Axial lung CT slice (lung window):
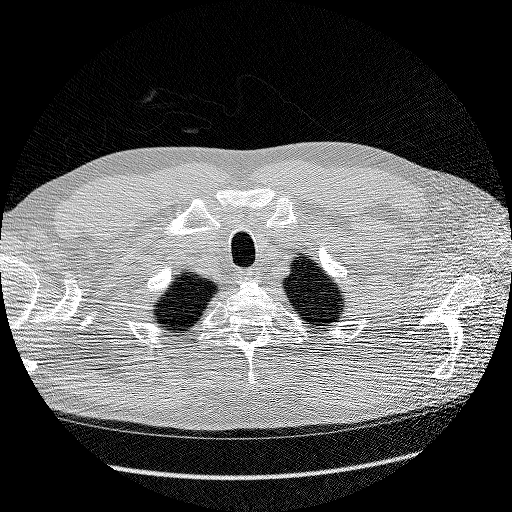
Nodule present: no